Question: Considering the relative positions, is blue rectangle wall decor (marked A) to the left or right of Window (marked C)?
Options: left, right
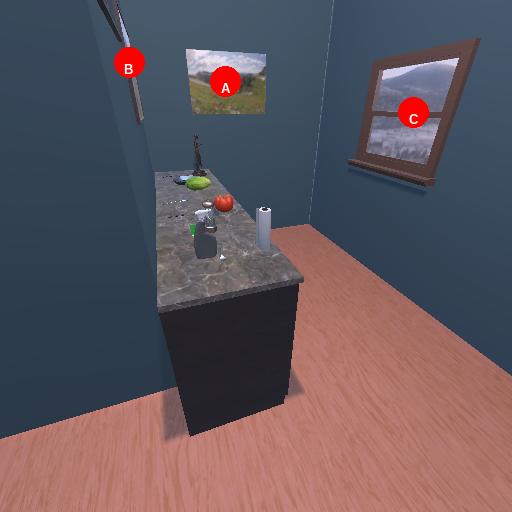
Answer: left